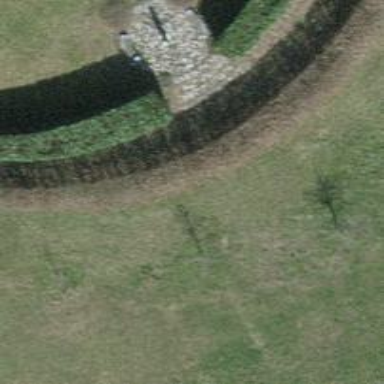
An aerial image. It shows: Hedge acting as barrier.